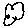
Label: cloud